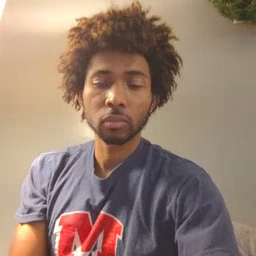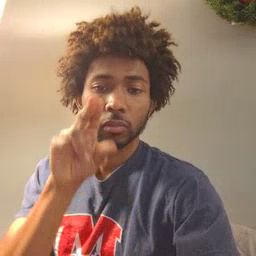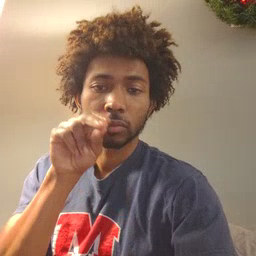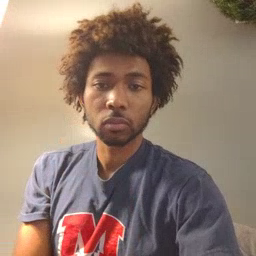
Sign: duck